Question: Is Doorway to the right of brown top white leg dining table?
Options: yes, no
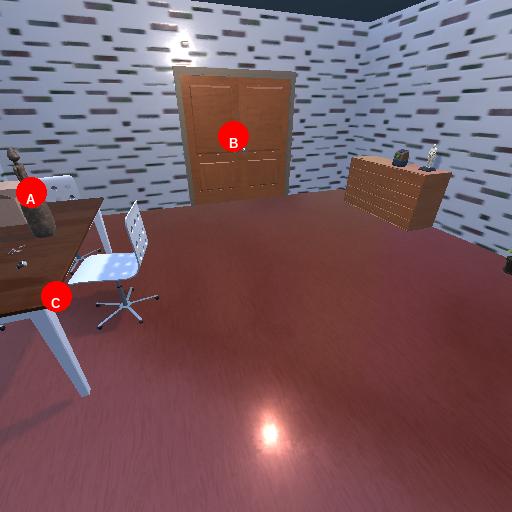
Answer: yes